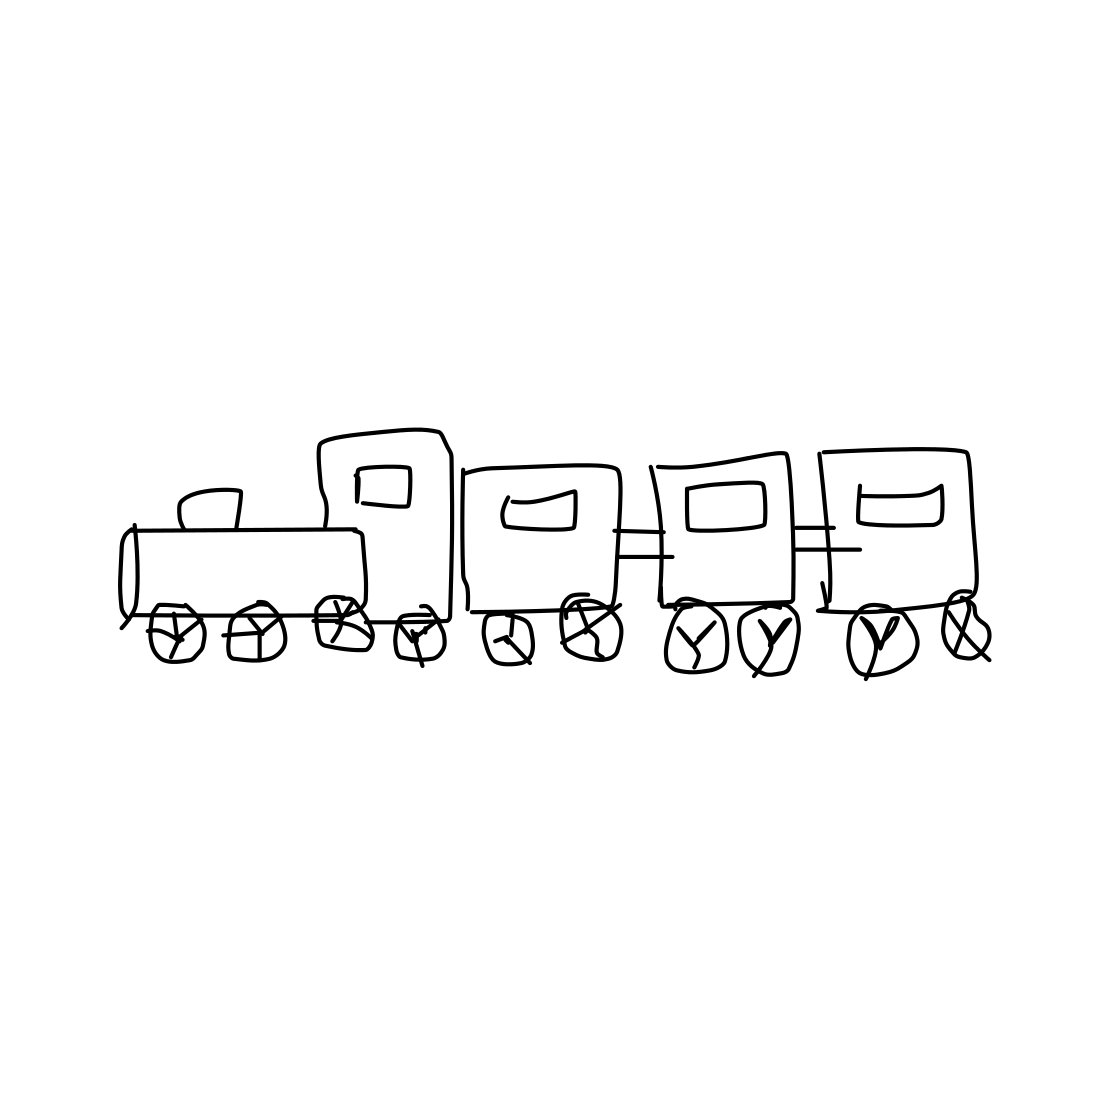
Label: train